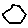
Label: hexagon